Field crop: maize
Growth stage: 1
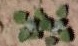
Species: chenopodium